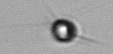
Label: Acanthoica_quattrospina